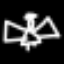
Label: angel